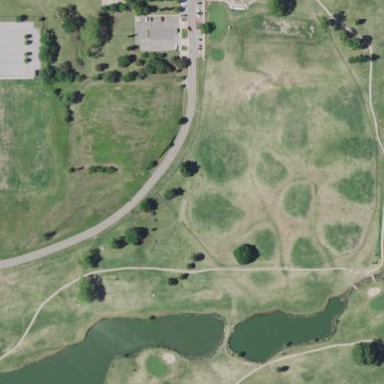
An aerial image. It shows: Golf course.